Field crop: maize
Growth stage: 1
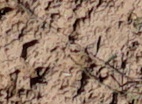
Species: lolium